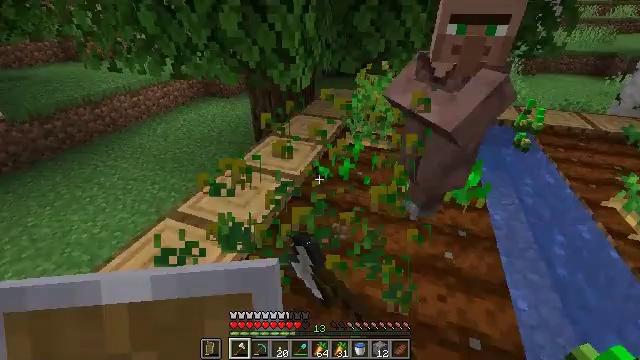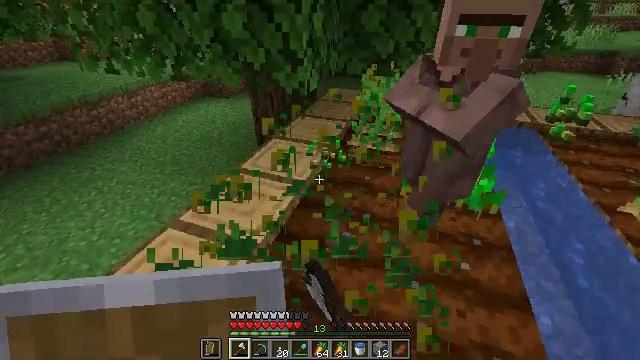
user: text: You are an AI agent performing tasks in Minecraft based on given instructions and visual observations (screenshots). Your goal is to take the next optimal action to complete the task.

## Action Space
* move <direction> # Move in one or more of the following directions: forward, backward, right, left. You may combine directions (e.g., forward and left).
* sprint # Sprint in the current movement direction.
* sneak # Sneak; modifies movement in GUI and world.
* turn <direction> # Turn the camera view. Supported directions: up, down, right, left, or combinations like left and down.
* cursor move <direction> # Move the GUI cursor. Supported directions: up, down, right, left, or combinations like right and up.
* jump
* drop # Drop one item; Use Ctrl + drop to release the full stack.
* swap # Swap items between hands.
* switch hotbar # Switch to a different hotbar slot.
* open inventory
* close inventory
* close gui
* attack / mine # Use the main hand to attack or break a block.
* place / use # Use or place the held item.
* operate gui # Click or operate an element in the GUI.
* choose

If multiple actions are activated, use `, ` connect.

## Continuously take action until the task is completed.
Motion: motion action
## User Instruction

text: Retrieve carrots by attacking the plant.
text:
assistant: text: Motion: move forward, attack / mine
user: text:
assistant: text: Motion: attack / mine